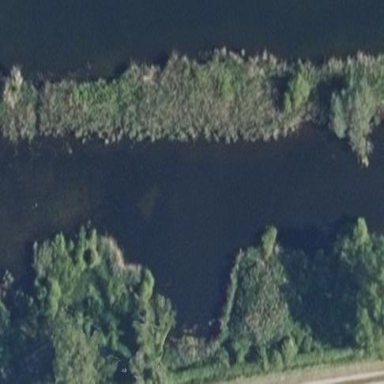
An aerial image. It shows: Wetland area characterized by wet meadow.